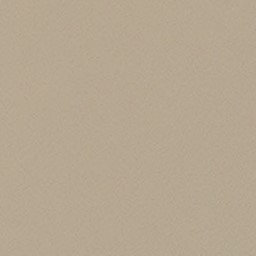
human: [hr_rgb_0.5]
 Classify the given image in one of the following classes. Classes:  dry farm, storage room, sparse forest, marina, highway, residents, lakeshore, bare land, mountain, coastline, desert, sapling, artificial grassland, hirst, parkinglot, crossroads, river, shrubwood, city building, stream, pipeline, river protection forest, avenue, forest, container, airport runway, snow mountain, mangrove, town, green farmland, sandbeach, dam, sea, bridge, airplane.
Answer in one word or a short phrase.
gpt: desert